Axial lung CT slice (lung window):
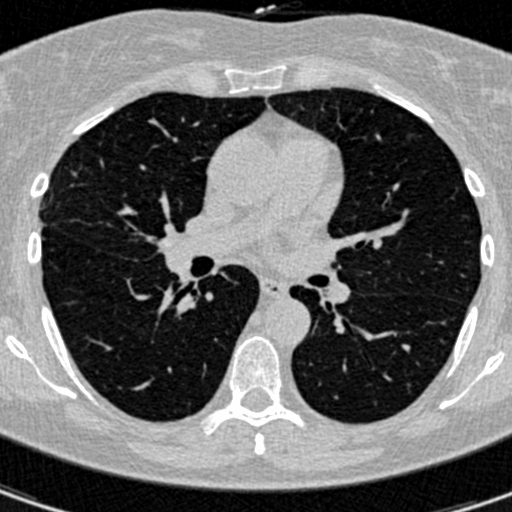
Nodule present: no